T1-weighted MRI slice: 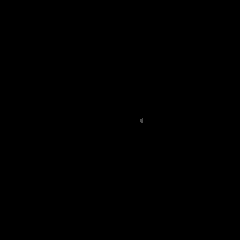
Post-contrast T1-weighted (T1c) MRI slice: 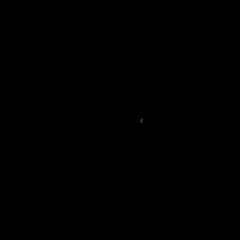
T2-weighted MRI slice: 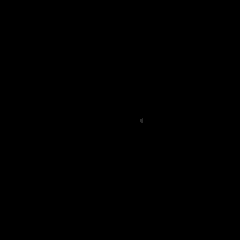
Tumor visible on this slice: no